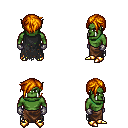
a pixel art fantasy rpg character, male body template, orc, green skin, black tattered cape, robe skirt, dark blonde pixie cut hairstyle, metal gloves, gold boots, four views (front, back, left, right), 2x2 character sprite sheet, small pixel art, hard edges, no anti-aliasing